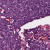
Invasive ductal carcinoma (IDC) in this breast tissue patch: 1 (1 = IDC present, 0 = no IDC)